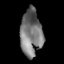
Tissue: lung
Cell type: T cells
Senescence score: 0.2255
Nuclear area (px): 996
Mean DAPI intensity: 118.308